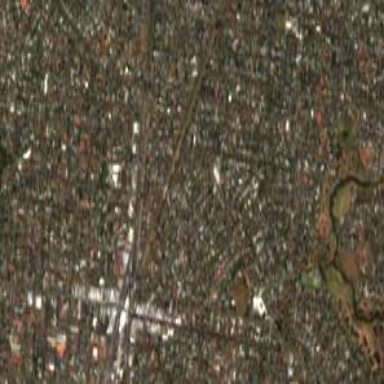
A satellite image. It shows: Located in suburban residential area.